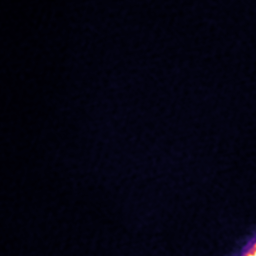
Label: Super-resolution ER image